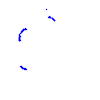
Particle: pion